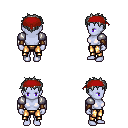
a pixel art fantasy rpg character, female body template, dark elf, purple skin, steel arm armor, gold greaves, white bedhead hairstyle, red bandana, cloth bracers, four views (front, back, left, right), 2x2 character sprite sheet, small pixel art, hard edges, no anti-aliasing